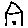
Label: house